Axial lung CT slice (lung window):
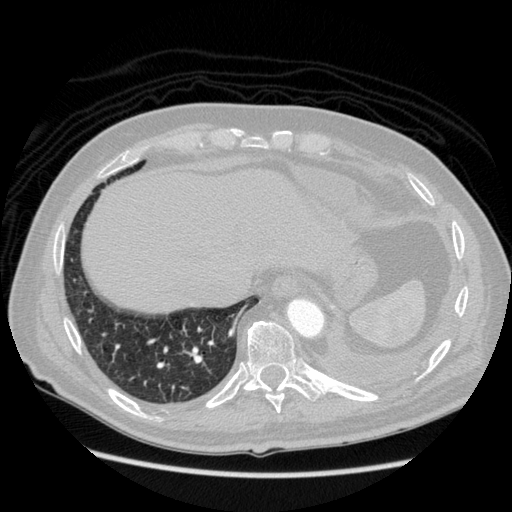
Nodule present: no